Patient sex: M
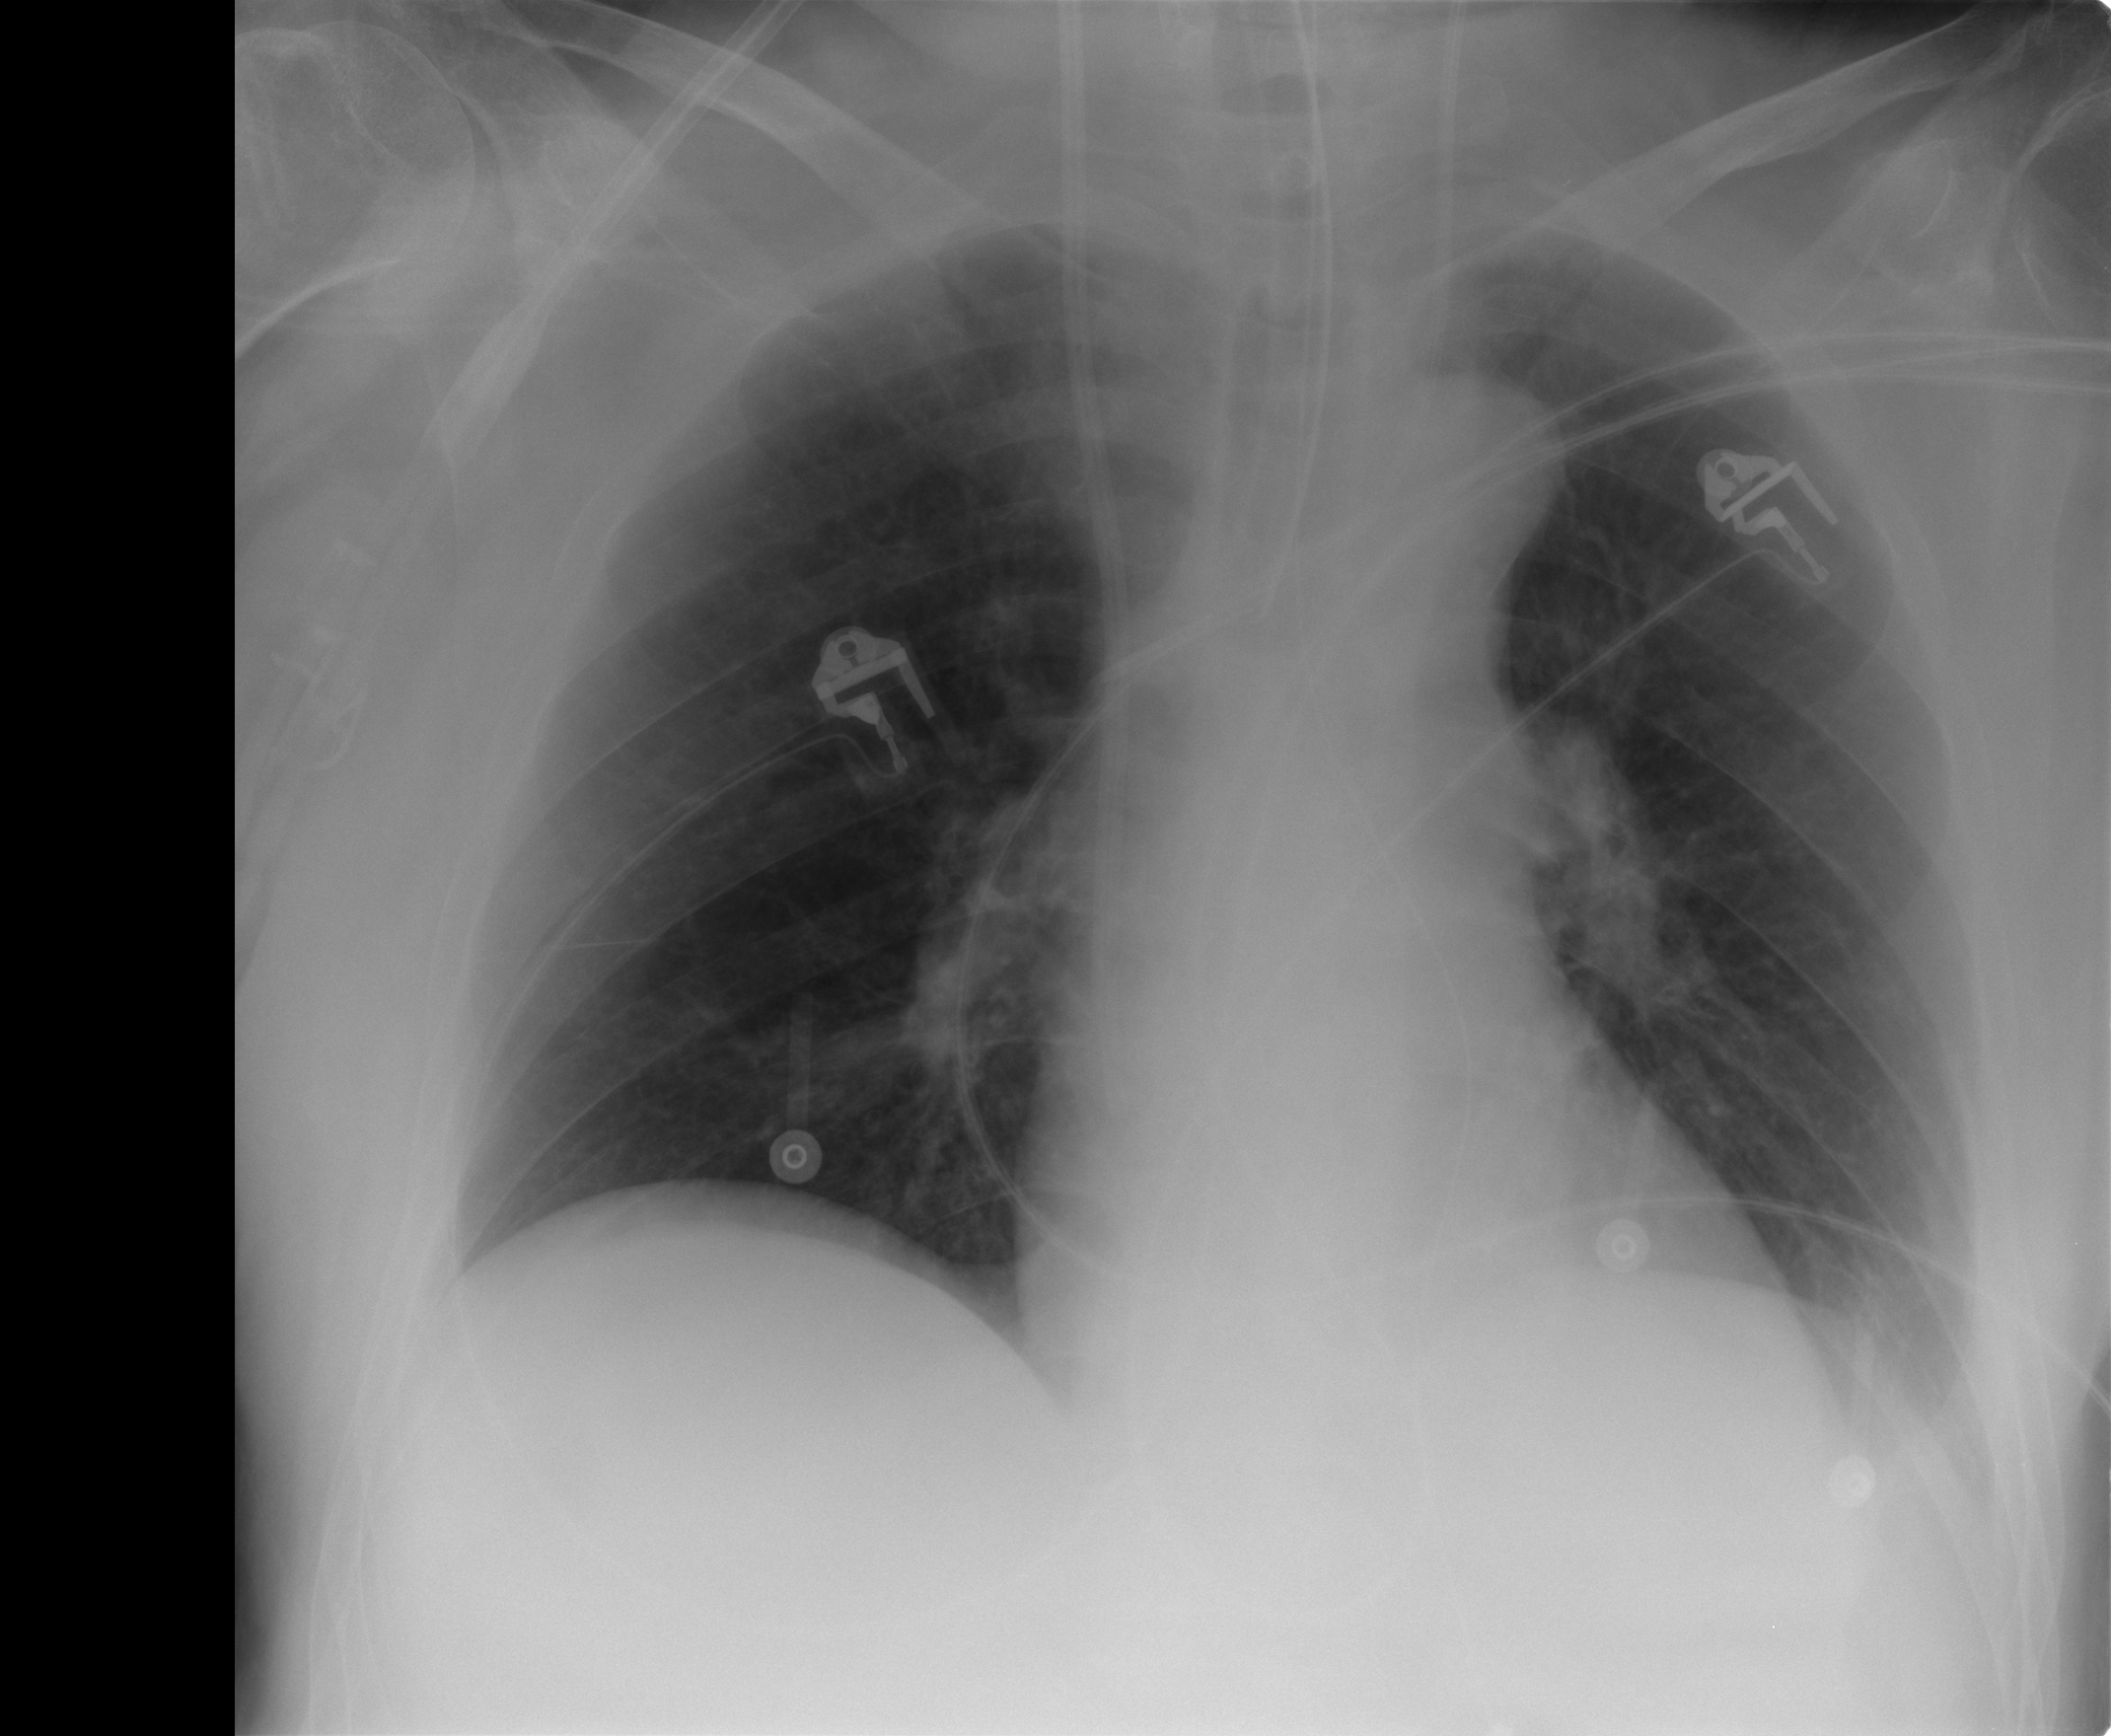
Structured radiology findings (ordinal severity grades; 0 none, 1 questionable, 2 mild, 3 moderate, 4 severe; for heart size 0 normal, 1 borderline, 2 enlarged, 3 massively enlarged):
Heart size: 0
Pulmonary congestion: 1
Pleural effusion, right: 0
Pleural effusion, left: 0
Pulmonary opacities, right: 0
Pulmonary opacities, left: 1
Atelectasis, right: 0
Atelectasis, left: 0